Current action and preconditions to check: trajectory_clear

Your task: For each precondition in the list above, predict whether it will hold at this action.

Consider the current scene as observed from the mobile robot's camera, and analyze the predicted future states of all dynamic agents (e.g., people, animals, vehicles, or any moving entities) within the NEXT SECOND.

IMPORTANT: Only answer "very likely" if you are absolutely certain—based on strong, clear evidence—that a dynamic agent will violate the precondition in the predicted future state. Do NOT answer "very likely" for unlikely, ambiguous, or low-probability risks.

Ask yourself for each precondition: Is there a high probability, with clear and convincing evidence, that the predicted future states of any dynamic agent will interfere with the predicted future state of the currently executing action within the NEXT SECOND, causing that precondition to fail?

Assess the risk level based on these predictions. Use "likely" or "very likely" if motions create a clear risk of interference.

Use "neutral" or "improbable" if agents are nearby but their predicted paths are clearly diverging or non-conflicting.

Failure Risk Categories: "very improbable", "improbable", "neutral", "likely", "very likely"

Answer Format: Output ONLY the probability_of_failure value from these categories: "very improbable", "improbable", "neutral", "likely", "very likely"

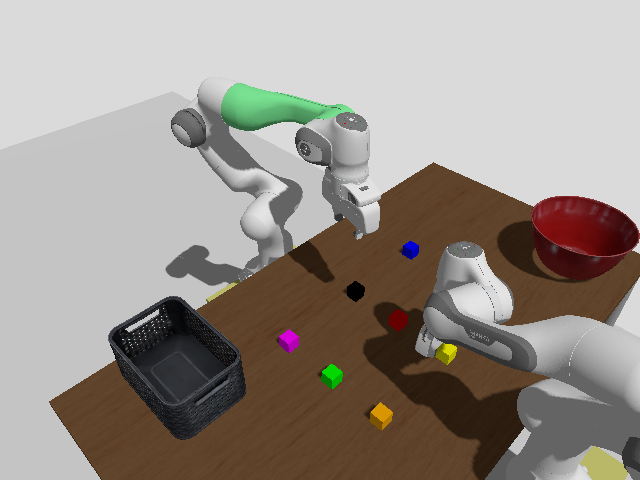

Answer: very improbable